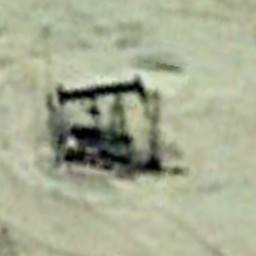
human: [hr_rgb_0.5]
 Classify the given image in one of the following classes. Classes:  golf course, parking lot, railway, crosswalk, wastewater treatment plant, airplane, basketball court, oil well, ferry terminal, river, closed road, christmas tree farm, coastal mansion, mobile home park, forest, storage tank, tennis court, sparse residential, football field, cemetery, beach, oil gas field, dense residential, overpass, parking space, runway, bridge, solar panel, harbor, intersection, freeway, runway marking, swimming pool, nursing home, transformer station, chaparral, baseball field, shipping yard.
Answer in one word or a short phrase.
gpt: oil well